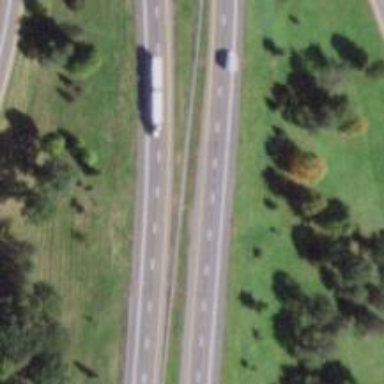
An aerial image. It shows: Asphalt motorway.